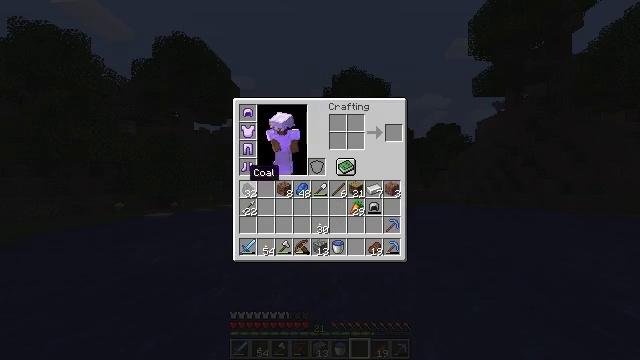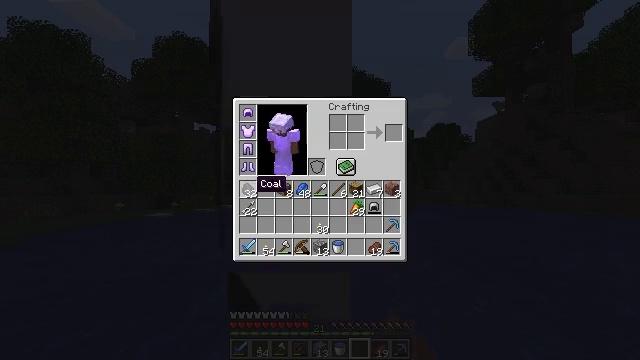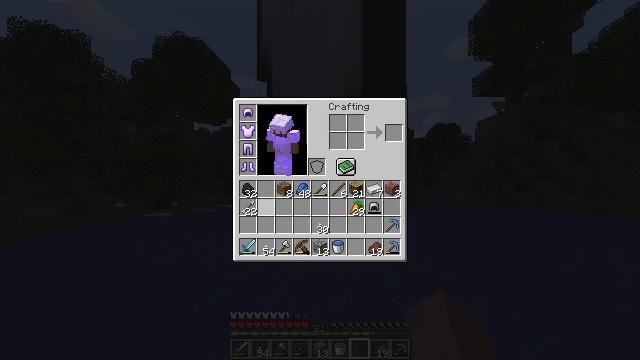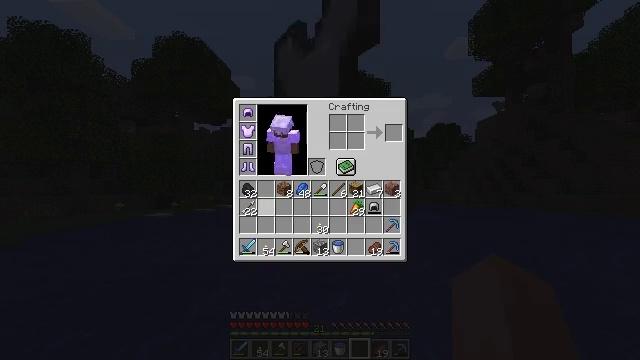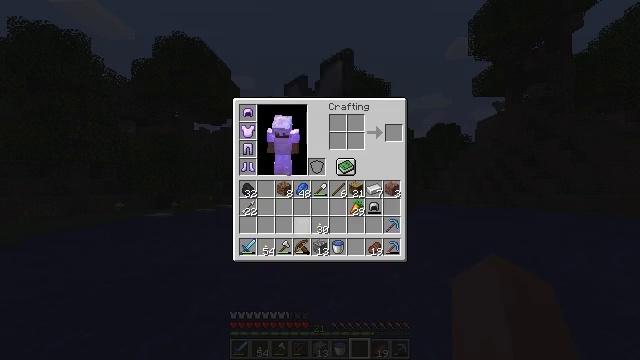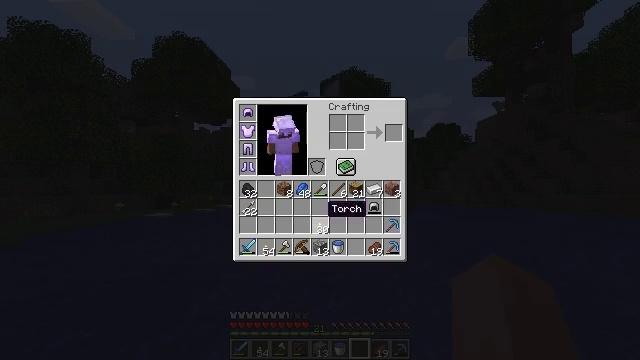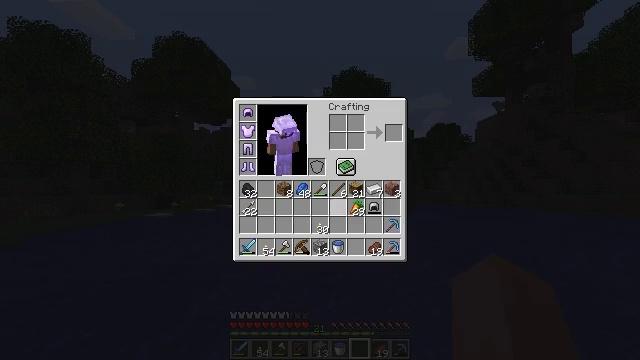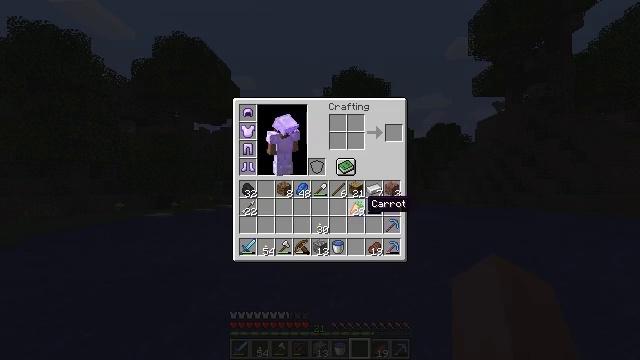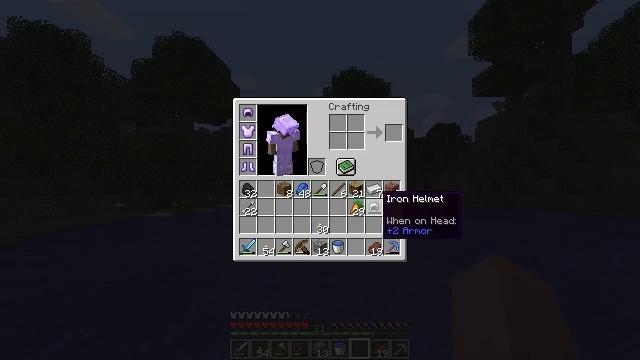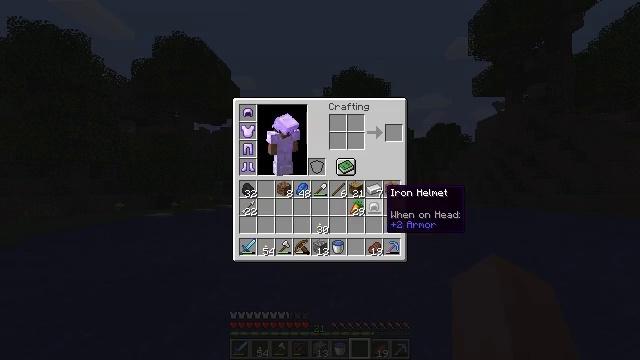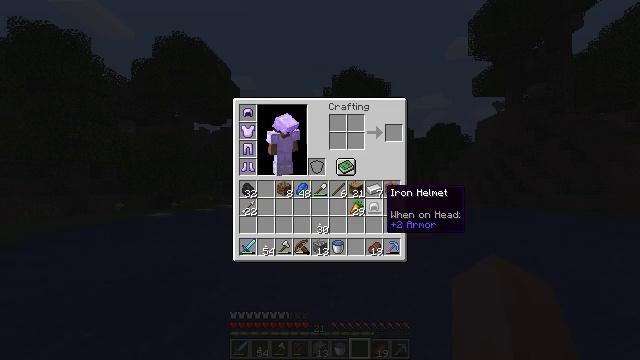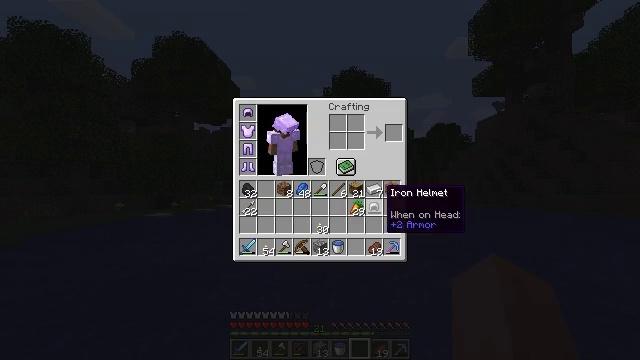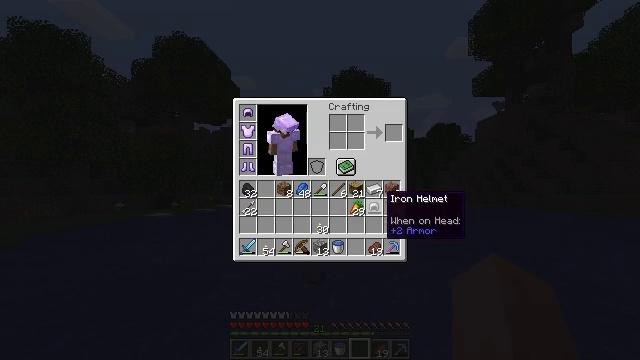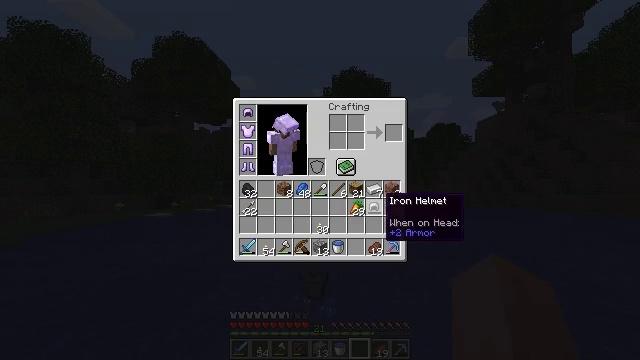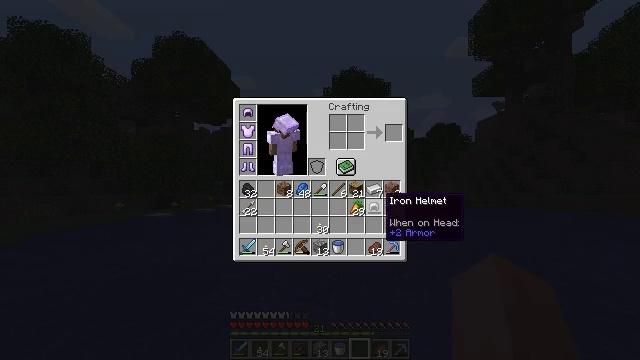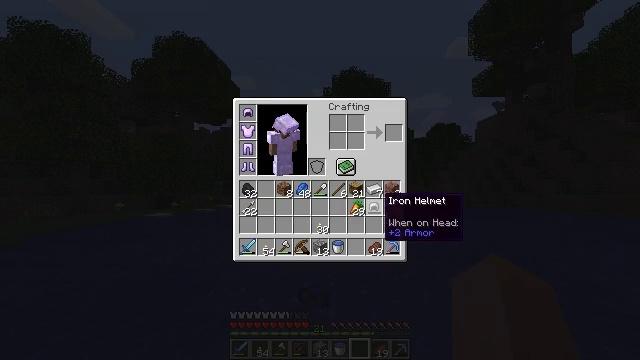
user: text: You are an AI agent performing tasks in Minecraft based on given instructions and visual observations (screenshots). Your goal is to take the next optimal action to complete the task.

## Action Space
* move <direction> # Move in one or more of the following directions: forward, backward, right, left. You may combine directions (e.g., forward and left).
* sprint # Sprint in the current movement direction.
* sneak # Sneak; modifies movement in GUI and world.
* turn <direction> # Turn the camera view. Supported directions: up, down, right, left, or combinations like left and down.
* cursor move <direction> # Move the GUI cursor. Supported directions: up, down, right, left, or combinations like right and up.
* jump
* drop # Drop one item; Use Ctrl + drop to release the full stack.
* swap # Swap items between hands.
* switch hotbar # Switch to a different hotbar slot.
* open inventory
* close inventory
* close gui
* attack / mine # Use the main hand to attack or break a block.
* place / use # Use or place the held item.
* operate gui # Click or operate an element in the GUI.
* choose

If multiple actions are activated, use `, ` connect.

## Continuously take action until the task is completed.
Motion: motion action
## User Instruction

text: Drop an iron helmet.
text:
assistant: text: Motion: cursor move right and down, open gui
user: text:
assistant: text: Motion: cursor move right and down
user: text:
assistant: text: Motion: cursor move right
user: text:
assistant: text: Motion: cursor move right
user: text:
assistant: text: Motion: cursor move right
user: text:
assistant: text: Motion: cursor move right
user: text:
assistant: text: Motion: cursor move right
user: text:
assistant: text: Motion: cursor move right
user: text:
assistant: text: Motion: no_op
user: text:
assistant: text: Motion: no_op
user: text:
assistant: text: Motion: no_op
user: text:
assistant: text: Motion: no_op
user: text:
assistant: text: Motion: no_op
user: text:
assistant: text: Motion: no_op
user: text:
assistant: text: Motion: no_op
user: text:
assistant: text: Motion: operate gui
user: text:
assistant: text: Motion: operate gui
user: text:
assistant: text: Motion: cursor move left, operate gui
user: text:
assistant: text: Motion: cursor move left and up
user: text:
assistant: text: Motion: cursor move left and up
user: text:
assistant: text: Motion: cursor move left and up
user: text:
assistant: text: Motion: operate gui
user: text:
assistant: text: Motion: operate gui
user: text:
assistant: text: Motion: operate gui
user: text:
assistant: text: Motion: no_op
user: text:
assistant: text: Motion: no_op
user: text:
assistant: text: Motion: no_op
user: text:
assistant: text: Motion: no_op
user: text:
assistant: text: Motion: no_op
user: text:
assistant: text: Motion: close gui